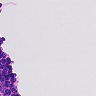
Metastatic tissue present: no